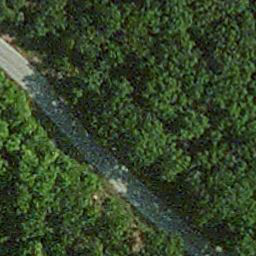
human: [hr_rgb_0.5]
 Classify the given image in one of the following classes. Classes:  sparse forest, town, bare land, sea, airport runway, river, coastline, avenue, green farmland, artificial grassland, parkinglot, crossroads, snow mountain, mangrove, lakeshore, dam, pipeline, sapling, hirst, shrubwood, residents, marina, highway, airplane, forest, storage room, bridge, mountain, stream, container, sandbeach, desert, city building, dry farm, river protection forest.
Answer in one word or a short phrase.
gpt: avenue